Field crop: tomato
Growth stage: 1
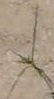
Species: cyperus